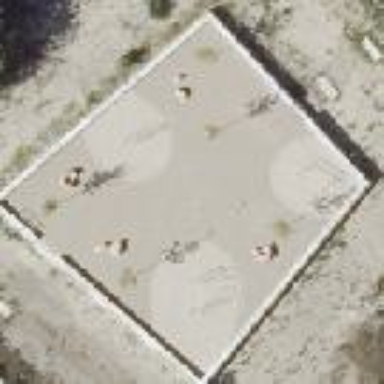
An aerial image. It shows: Fitness station in leisure land area.